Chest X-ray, PA view. Patient: 65 years old, sex F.
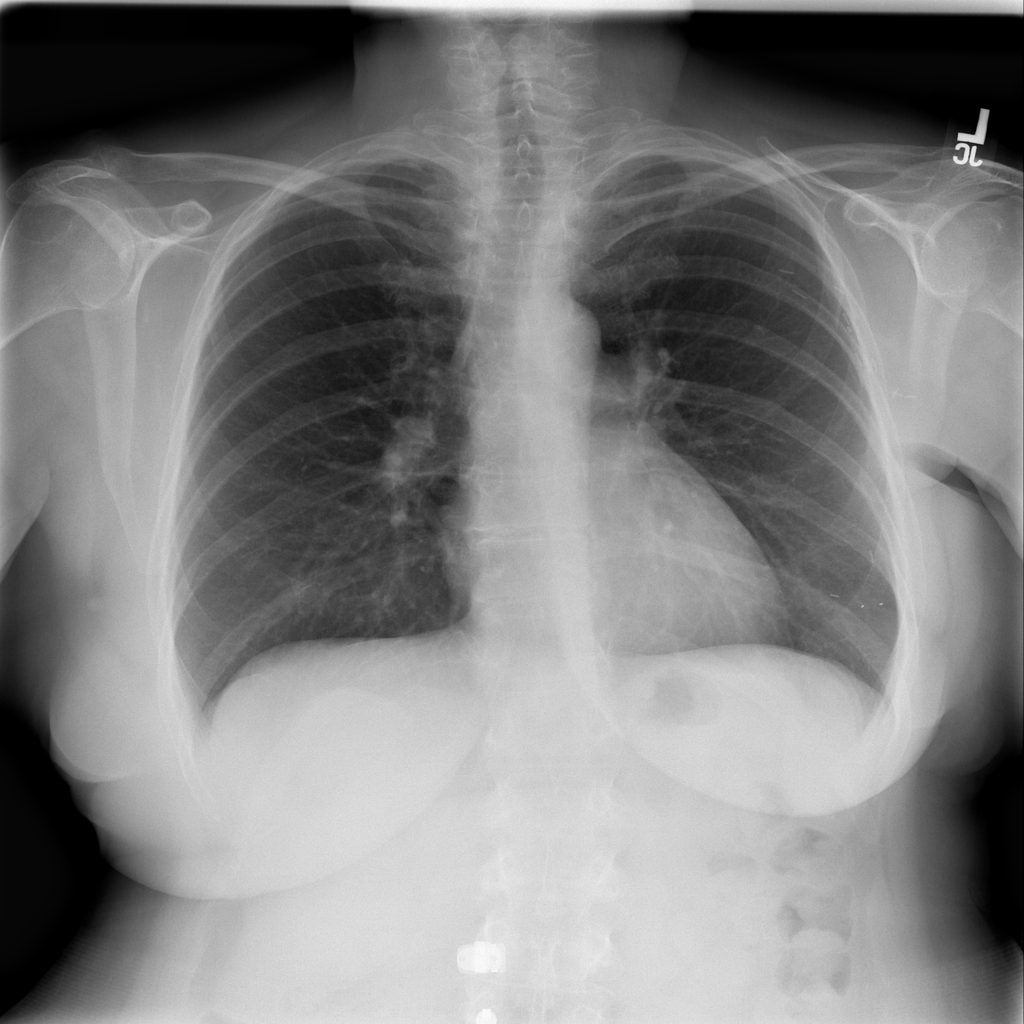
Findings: No Finding